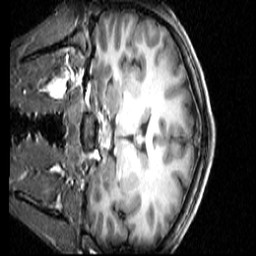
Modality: T1w
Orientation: coronal
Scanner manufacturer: ge
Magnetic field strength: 3 T
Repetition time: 0.009048 s
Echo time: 0.001844 s